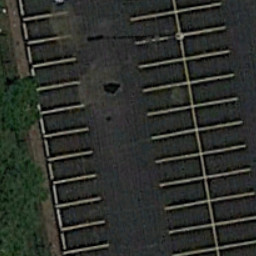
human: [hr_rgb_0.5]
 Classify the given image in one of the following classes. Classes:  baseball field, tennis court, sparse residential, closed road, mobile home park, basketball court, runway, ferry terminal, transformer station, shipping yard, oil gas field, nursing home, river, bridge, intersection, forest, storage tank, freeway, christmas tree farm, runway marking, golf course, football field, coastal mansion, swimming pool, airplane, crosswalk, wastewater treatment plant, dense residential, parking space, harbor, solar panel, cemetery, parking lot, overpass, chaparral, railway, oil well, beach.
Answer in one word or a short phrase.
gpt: parking space